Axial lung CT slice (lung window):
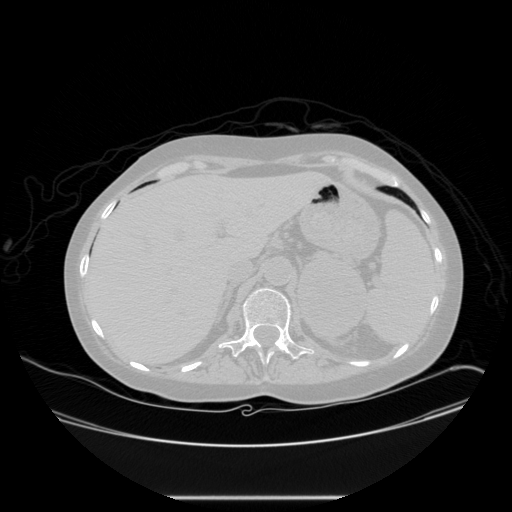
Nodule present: no